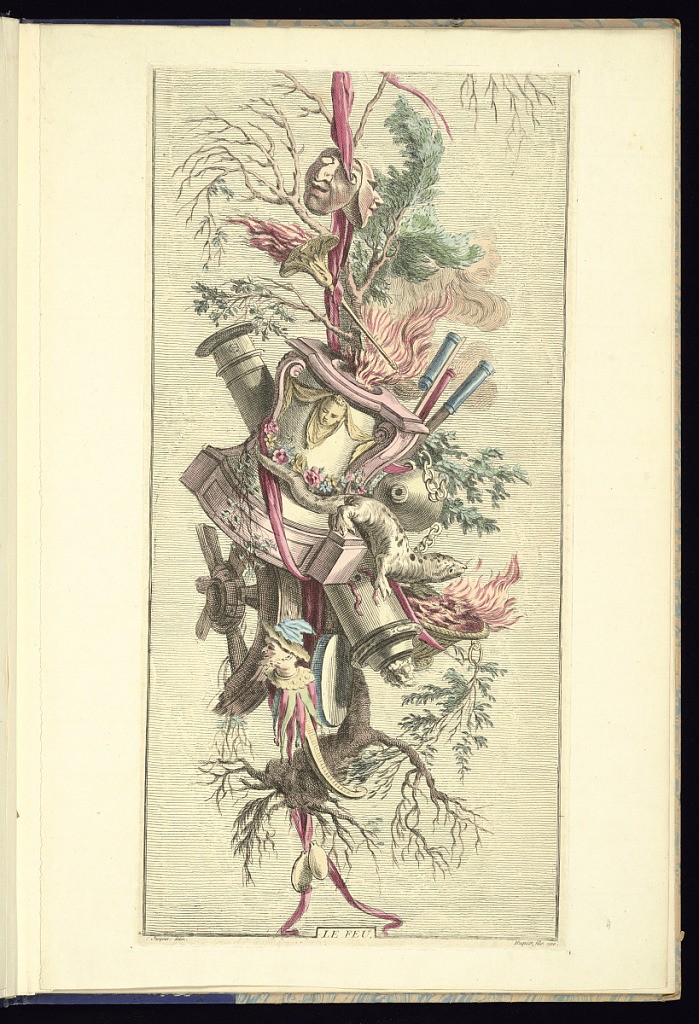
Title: Le Feu
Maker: Maurice Jacques, French, ca. 1712–1784
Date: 1758–64
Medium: Hand-colored etching and engraving on paper
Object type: Print
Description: An ornamental hanging trophy design representing the element of fire with its attributes, including a canon, a salamander, a flaming altar, flaming torch, flames, jester's staff (marotte), masks, smoke, trees, foliate branches, and ribbons. The plate is signed, titled, and hand colored.